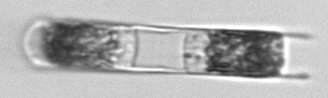
Label: Hemiaulus